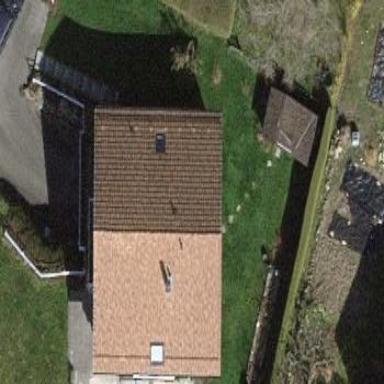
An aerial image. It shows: Simple house.